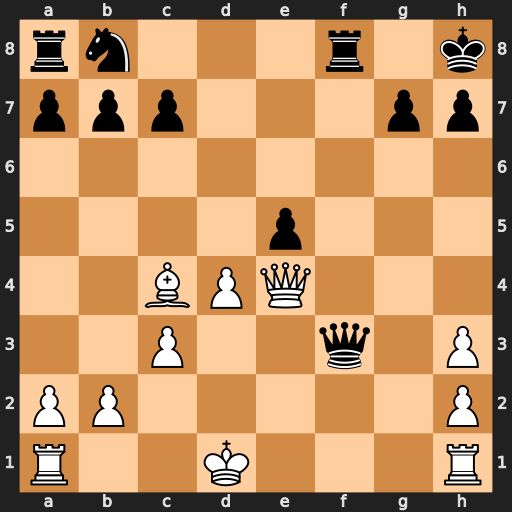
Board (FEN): rn3r1k/ppp3pp/8/4p3/2BPQ3/2P2q1P/PP5P/R2K3R
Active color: w
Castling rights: -
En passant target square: -
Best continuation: Qxf3 Rxf3 Bd5 Rf8 Bxb7